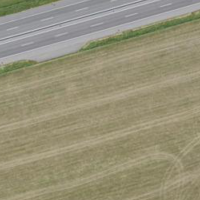
EUNIS habitat code: 57
Species observed at this site:
Milvus milvus